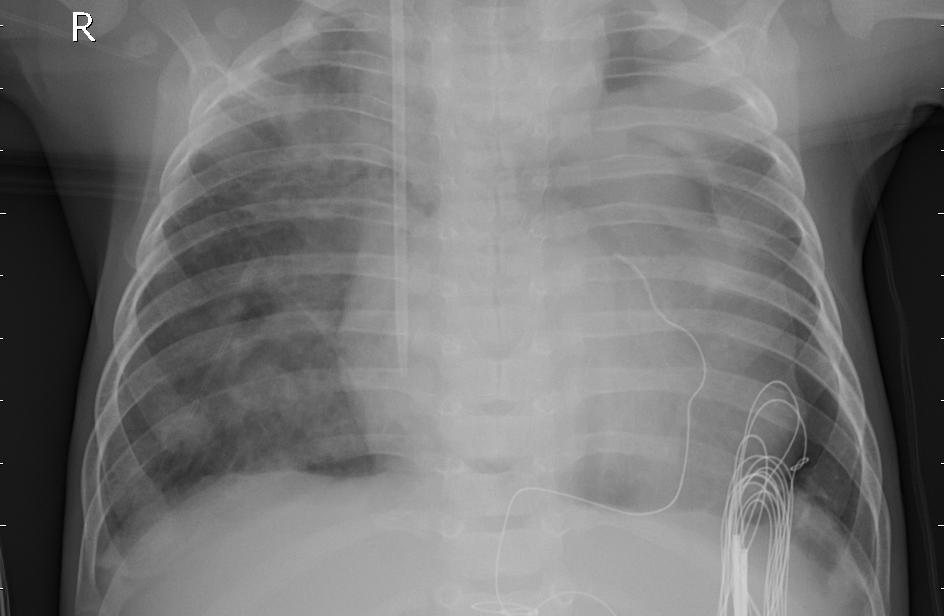
Diagnosis: PNEUMONIA